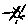
Label: sun